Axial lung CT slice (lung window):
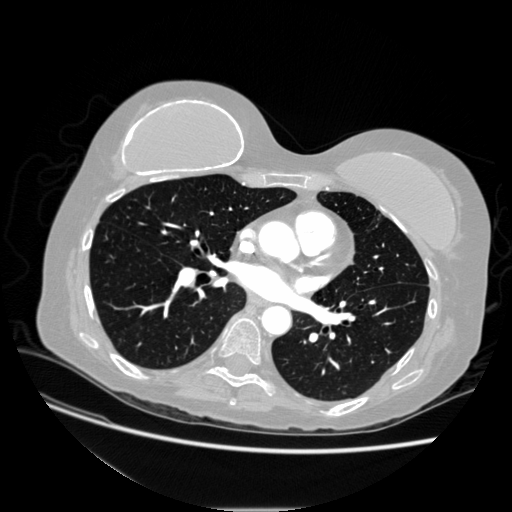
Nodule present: no